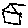
Label: house